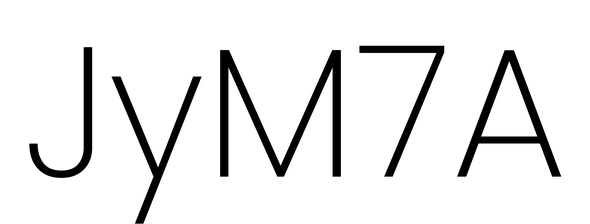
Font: Poppins-ExtraLight